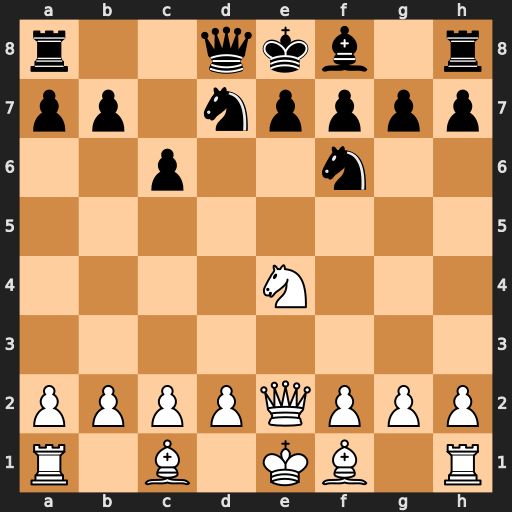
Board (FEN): r2qkb1r/pp1npppp/2p2n2/8/4N3/8/PPPPQPPP/R1B1KB1R
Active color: w
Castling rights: KQkq
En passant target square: -
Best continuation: Nd6#